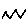
Label: zigzag